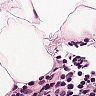
Metastatic tissue present: no